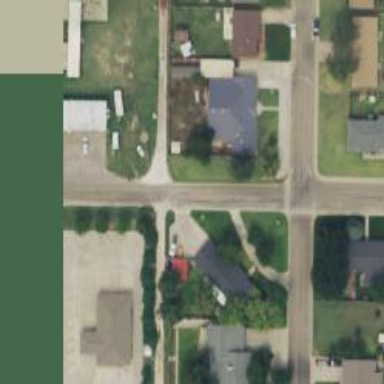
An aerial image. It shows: Alley classified as service road.